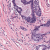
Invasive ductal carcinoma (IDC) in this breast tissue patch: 0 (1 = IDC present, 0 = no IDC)